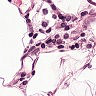
Metastatic tissue present: no